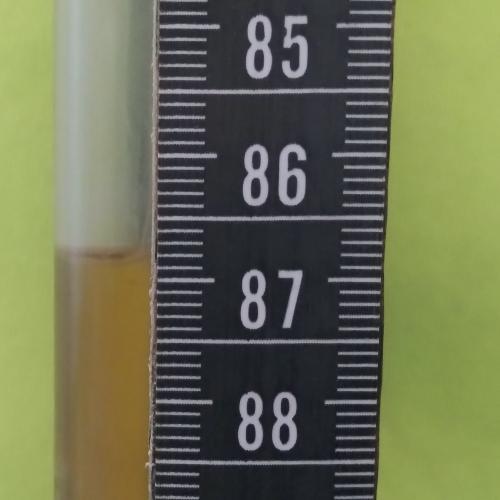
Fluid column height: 86.8 cm